Question: I want to use the 'FloatingActionButton' but for that I need the library:
'''
compile 'com.android.support:design:22.2.0'
'''
But when I add it to my gradle, I get the message:
'''
A problem occurred configuring project ':myModule'.
Could not resolve all dependencies for configuration ':myModule:_debugCompile'.
Could not find com.android.support:design:22.2.0.
Searched in the following locations:
https://jcenter.bintray.com/com/android/support/design/22.2.0/design-22.2.0.pom
https://jcenter.bintray.com/com/android/support/design/22.2.0/design-22.2.0.jar
file:/D:/Development/Android/sdk/extras/android/m2repository/com/android/support/design/22.2.0/design-22.2.0.pom
file:/D:/Development/Android/sdk/extras/android/m2repository/com/android/support/design/22.2.0/design-22.2.0.jar
file:/D:/Development/Android/sdk/extras/google/m2repository/com/android/support/design/22.2.0/design-22.2.0.pom
file:/D:/Development/Android/sdk/extras/google/m2repository/com/android/support/design/22.2.0/design-22.2.0.jar
Required by:
myProject:myModule:unspecified
'''
I tried updating my Android SDK but everything is up to date:

So why can't 'com.android.support:design:22.2.0' be resolved?
This is my gradle:
'''
apply plugin: 'com.android.application'
android {
compileSdkVersion 21
buildToolsVersion "21.1.2"
defaultConfig {
applicationId "de.bla.myProject"
minSdkVersion 19
targetSdkVersion 22
compileOptions {
sourceCompatibility JavaVersion.VERSION_1_7
targetCompatibility JavaVersion.VERSION_1_7
}
}
buildTypes {
debug {
debuggable true
}
release {
minifyEnabled false
proguardFiles getDefaultProguardFile('proguard-android.txt'), 'proguard-rules.txt'
}
}
}
dependencies {
compile project(':androidcircularcrop_lib')
compile 'com.google.code.gson:gson:2.2.4'
compile 'com.android.support:appcompat-v7:22.0.0'
compile 'com.google.android.gms:play-services:+'
compile 'com.android.support:design:22.2.0'
compile files('libs/eventbus-3.0.0-beta1.jar')
compile files('libs/mpandroidchartlibrary-2-1-0.jar')
compile files('libs/picasso-2.4.0.jar')
compile files('libs/YouTubeAndroidPlayerApi.jar')
}
'''
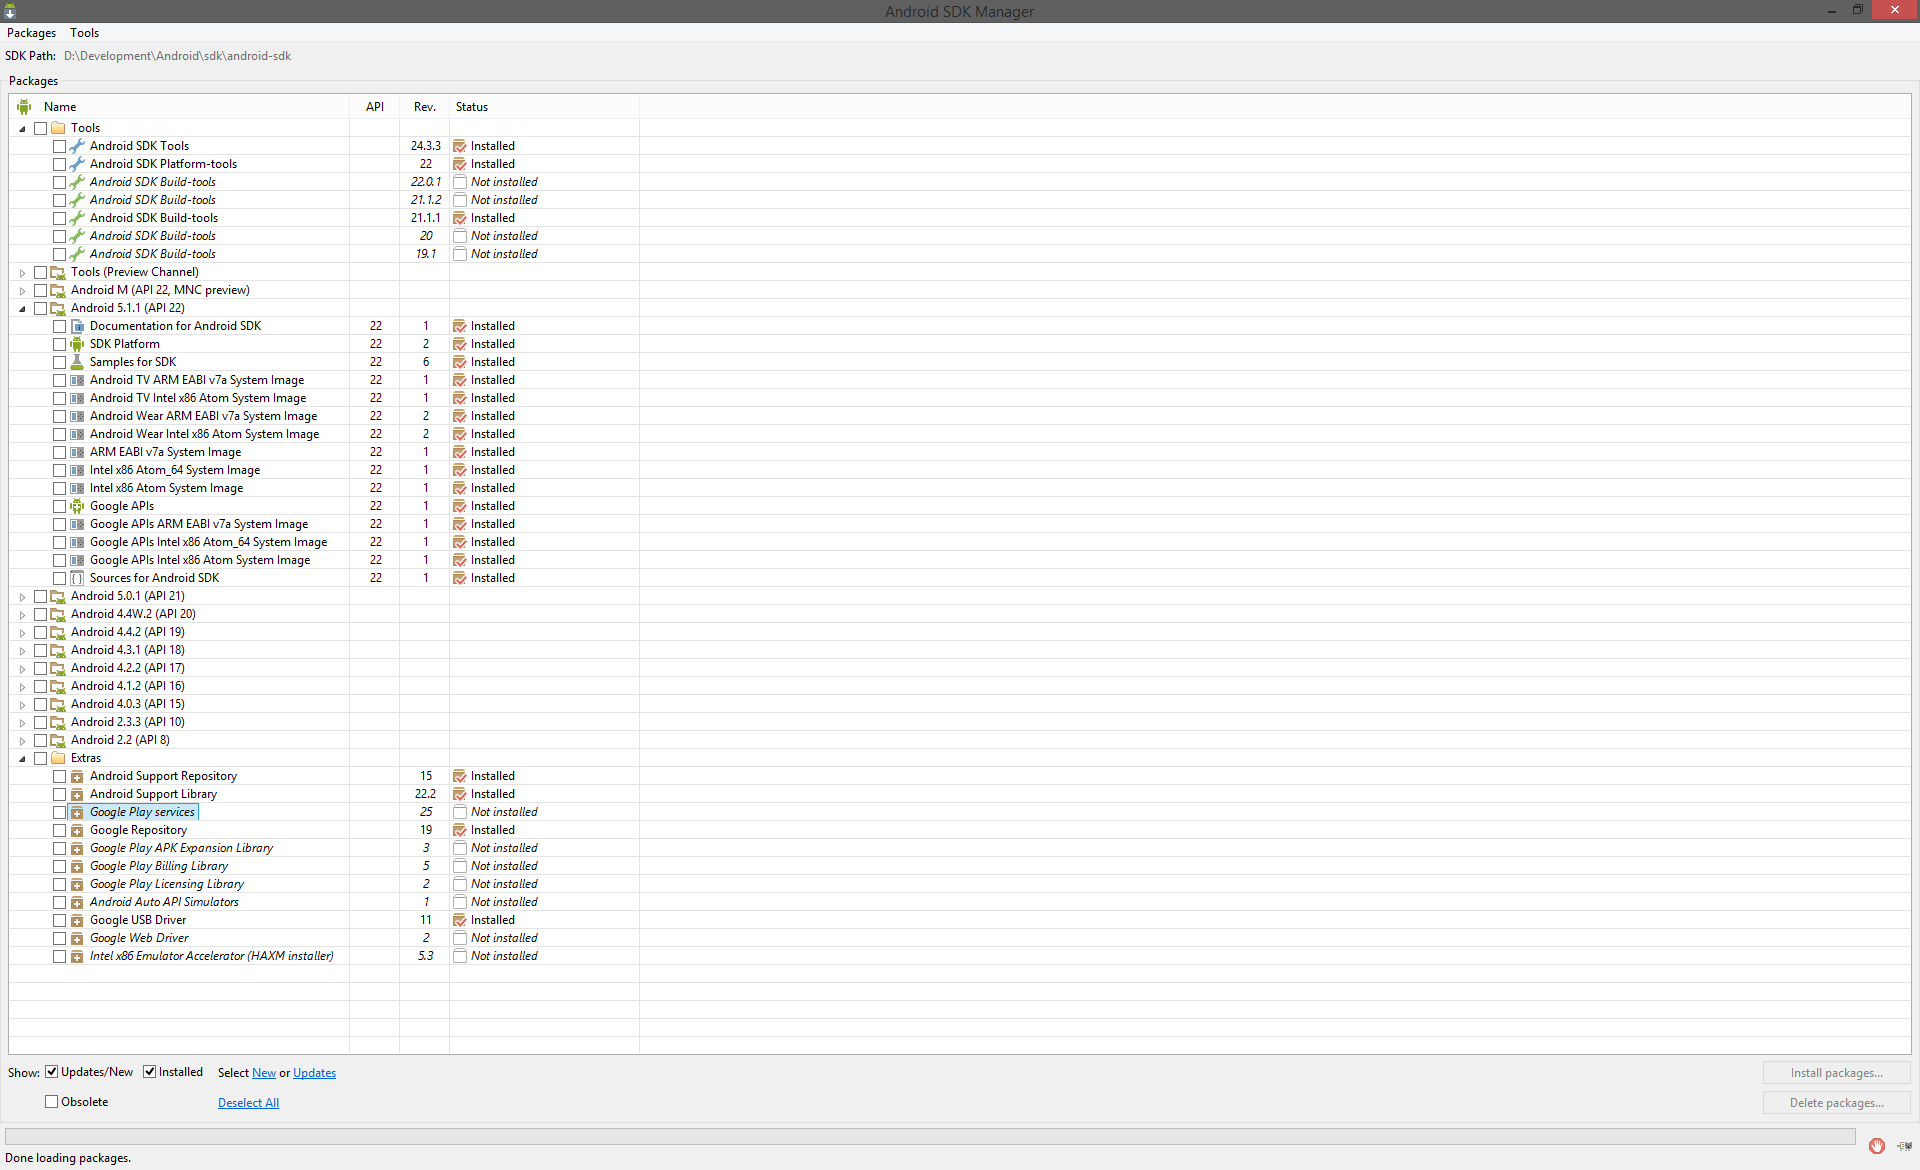
Answer: Looking at your build file, always set target and compile sdk to the same number. The appcompat lib is also a part of the sdk so when using a 22.x.x support lib, you are goning to need at least the 22 sdk to ensure compatibility, let alone finding the lib.
Also as Arkadiy suggested it is recommended to use the latest build-tools and gradle version compatible with your android studio.